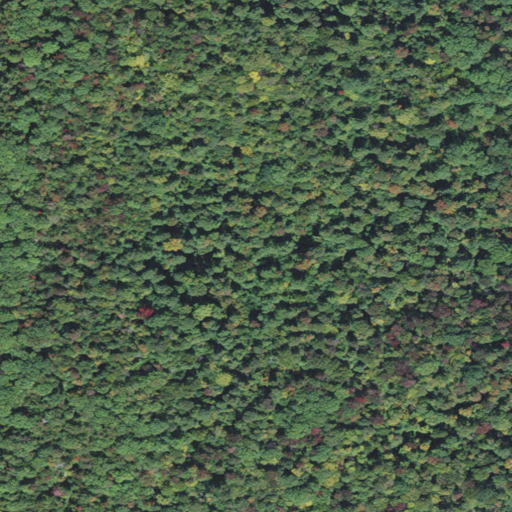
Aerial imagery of mountain in Vermont named Riford Hill containing deciduous forest, mixed forest, and evergreen forest